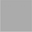
Piece: xx